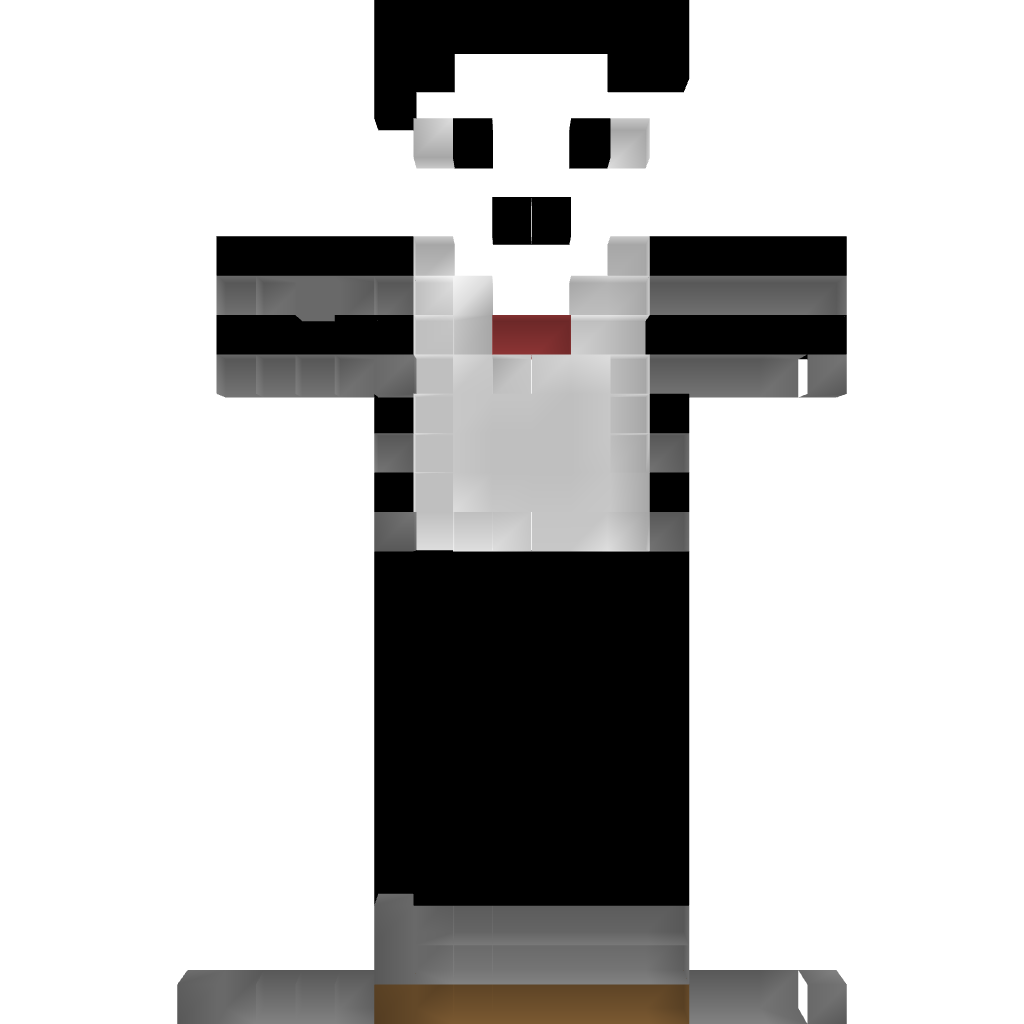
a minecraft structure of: Statue#2 bad low quality